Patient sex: M
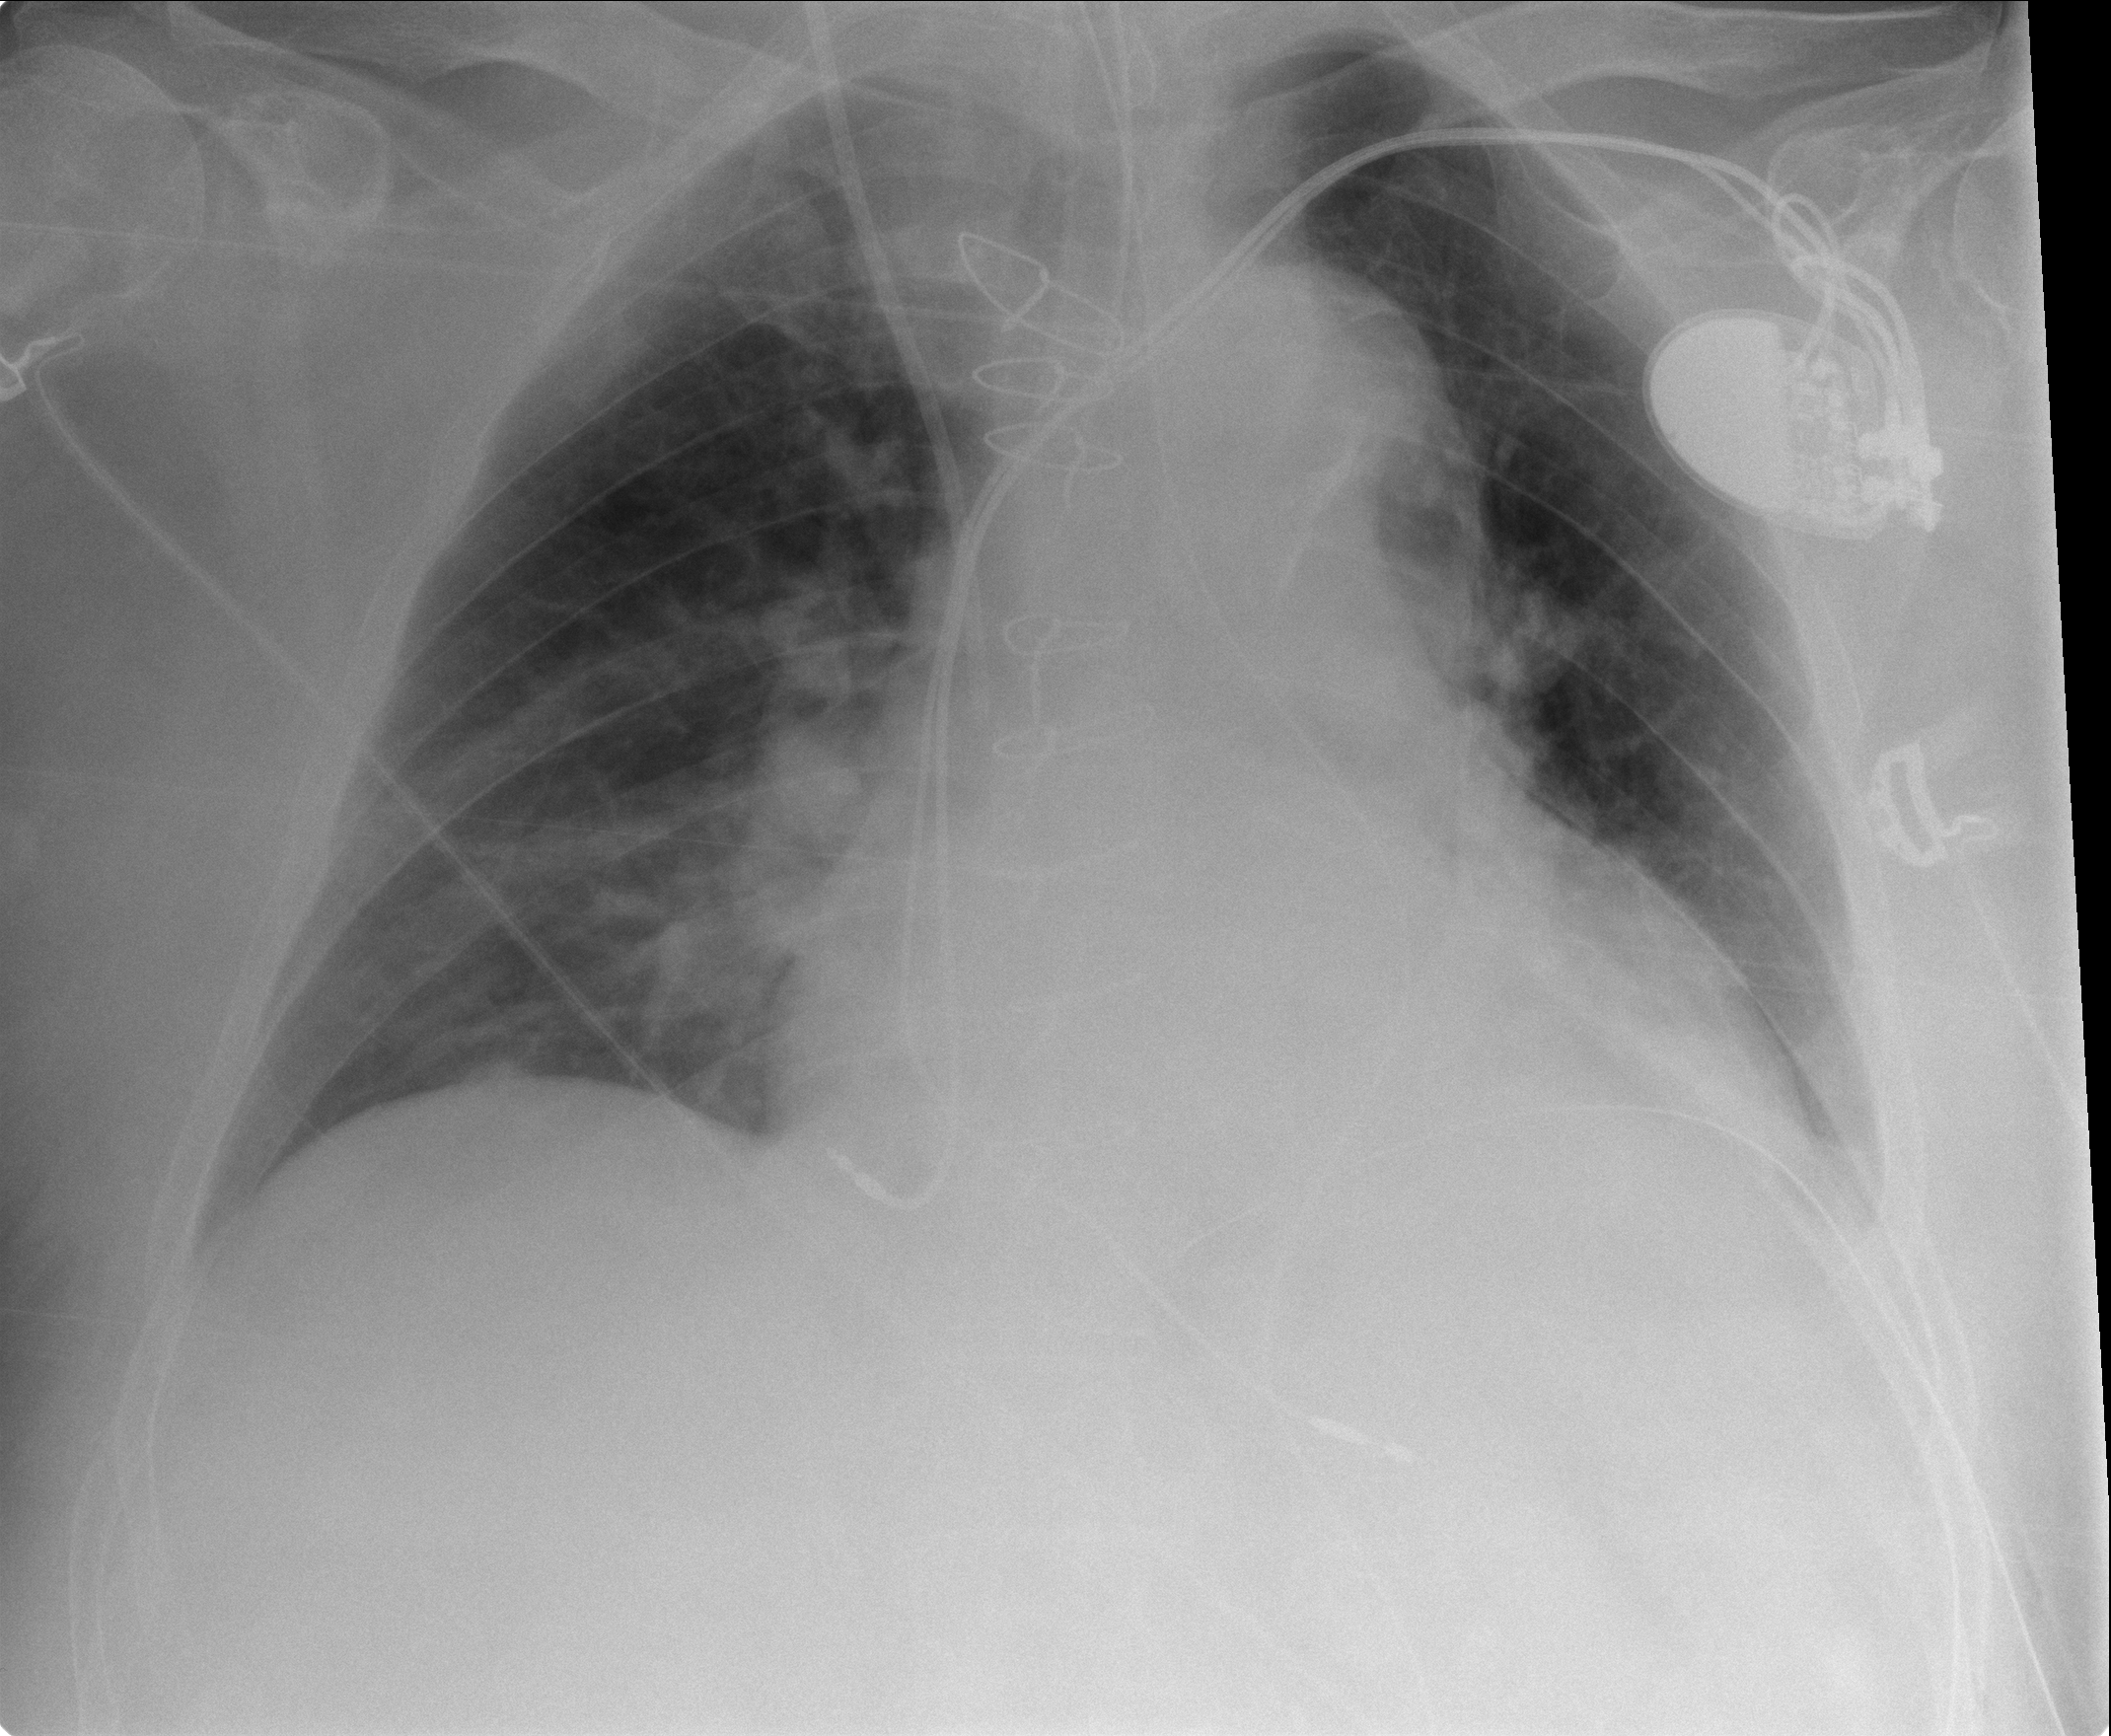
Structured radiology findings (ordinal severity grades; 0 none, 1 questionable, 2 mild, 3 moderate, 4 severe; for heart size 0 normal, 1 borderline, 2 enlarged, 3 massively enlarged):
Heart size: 2
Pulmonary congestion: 2
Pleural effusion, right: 0
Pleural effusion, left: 0
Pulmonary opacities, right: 0
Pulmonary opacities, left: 0
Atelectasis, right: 0
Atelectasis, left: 2